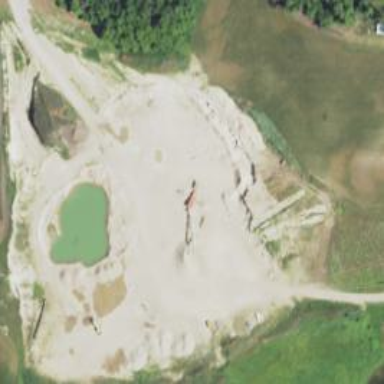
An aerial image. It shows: Quarry area rich in sand and gravel resources.